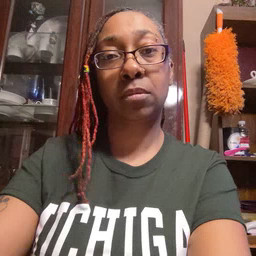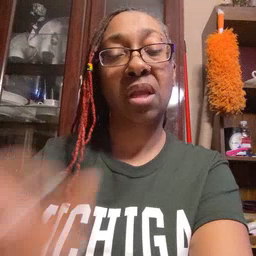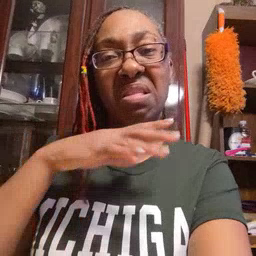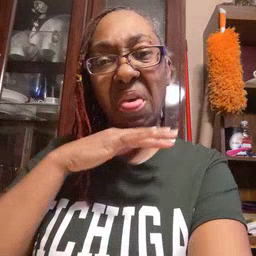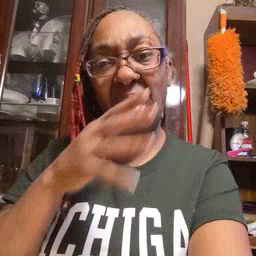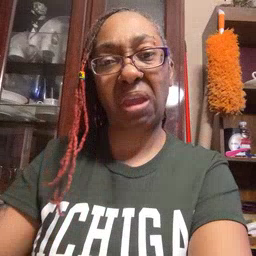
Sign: yucky